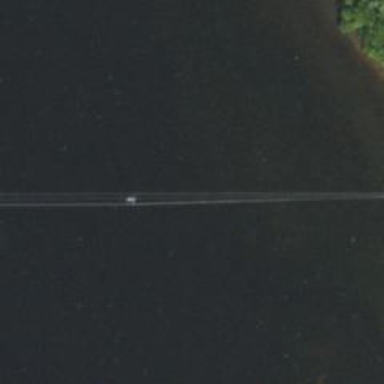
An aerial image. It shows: Crossing power tower.